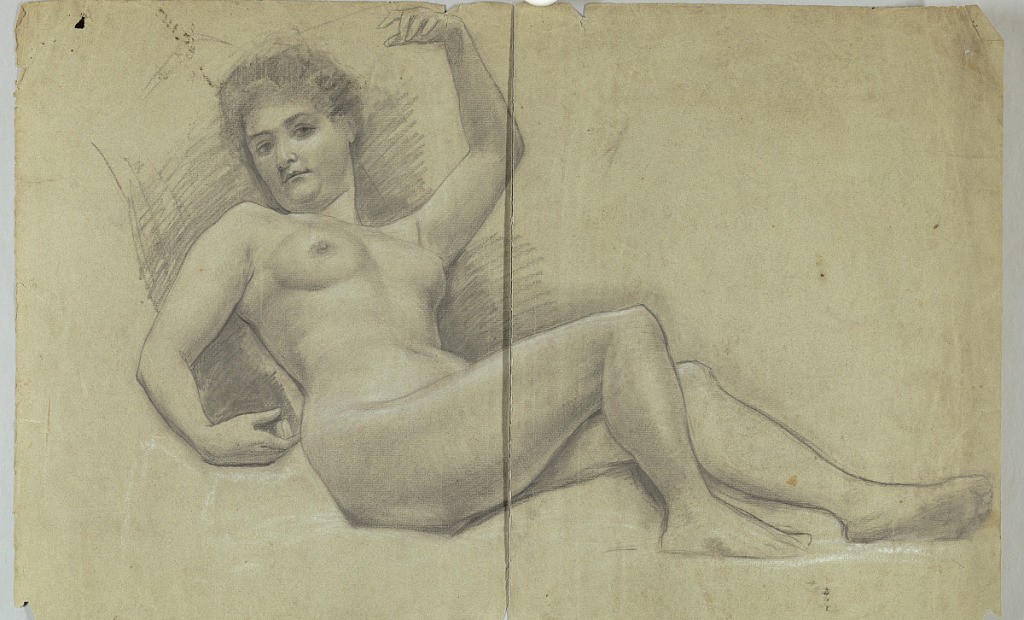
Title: Study of Reclining Nude Figure
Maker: Louis Schaettle, American, 1867–1917
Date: ca. 1900
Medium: Graphite and chalk on grey paper
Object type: Drawing
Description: Reclining female nude, head facing front, at left; bent legs extended to right. Right arm curled in lower left, left arm upper left.